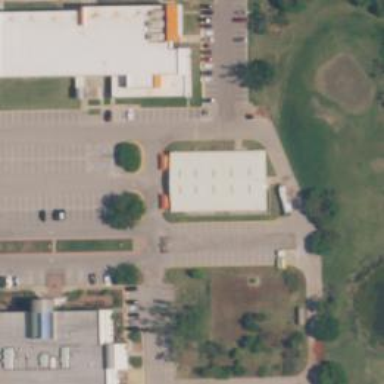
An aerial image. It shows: Marketplace building.